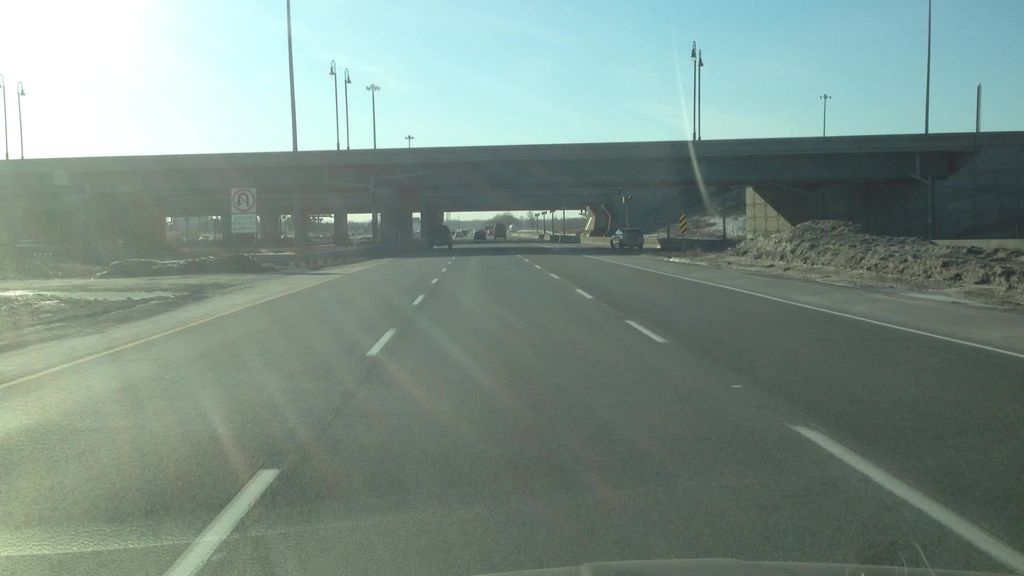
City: montreal